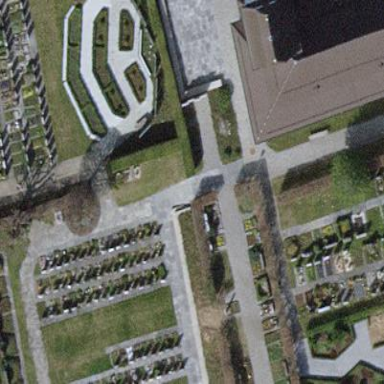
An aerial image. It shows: Cemetery.